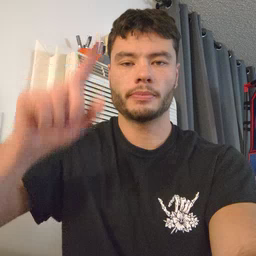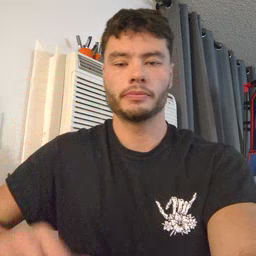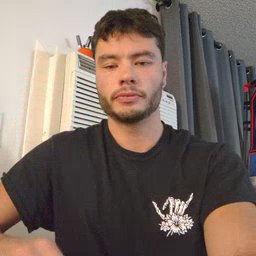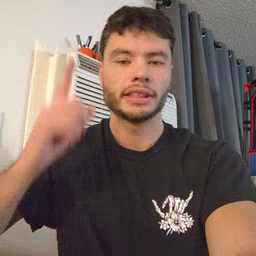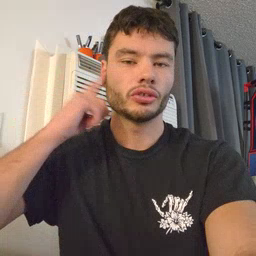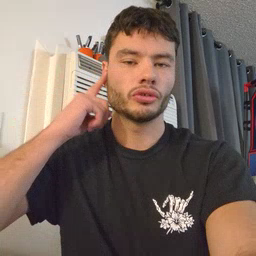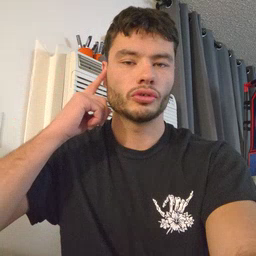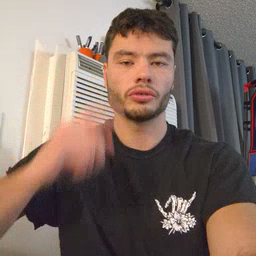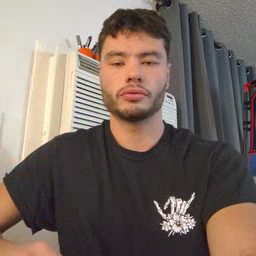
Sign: ear